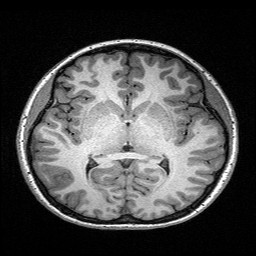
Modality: T1w
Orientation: coronal
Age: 21
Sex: female
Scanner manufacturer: siemens
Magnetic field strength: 3 T
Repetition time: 2.4 s
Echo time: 0.03 s